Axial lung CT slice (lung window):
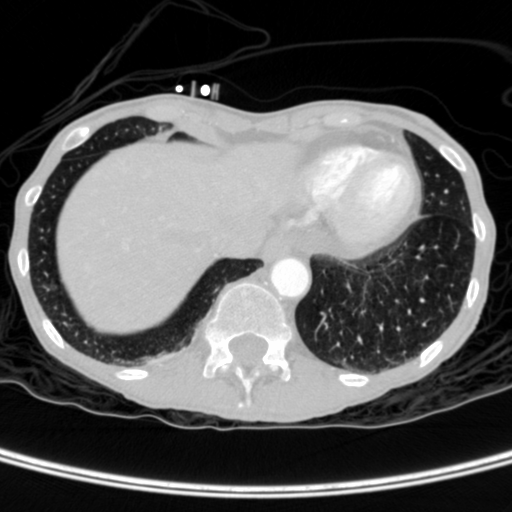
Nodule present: no